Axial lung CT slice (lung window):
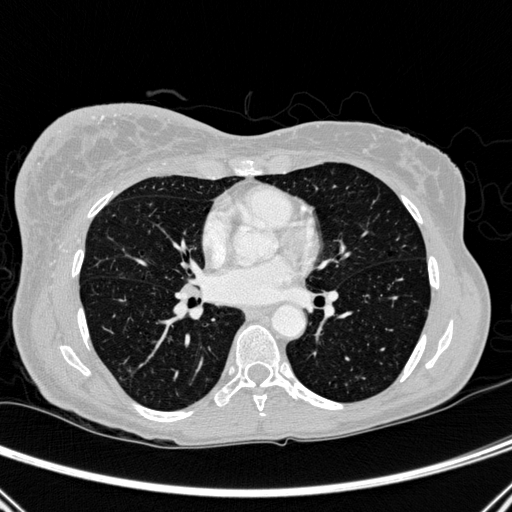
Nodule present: no